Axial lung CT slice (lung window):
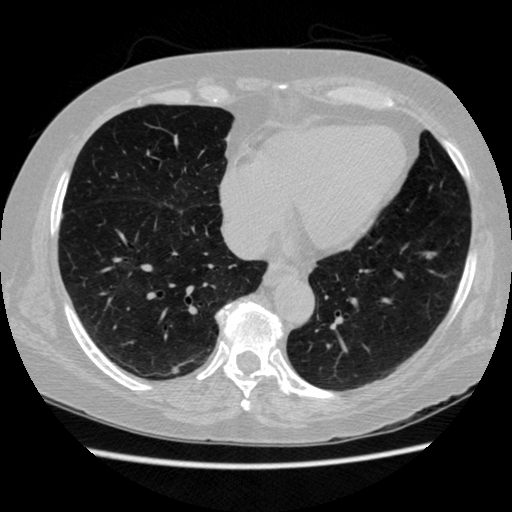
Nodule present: no